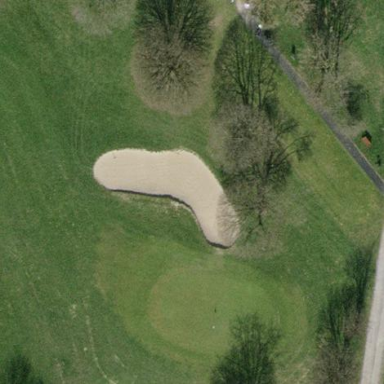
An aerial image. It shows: Golf bunker filled with sandy terrain.